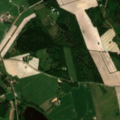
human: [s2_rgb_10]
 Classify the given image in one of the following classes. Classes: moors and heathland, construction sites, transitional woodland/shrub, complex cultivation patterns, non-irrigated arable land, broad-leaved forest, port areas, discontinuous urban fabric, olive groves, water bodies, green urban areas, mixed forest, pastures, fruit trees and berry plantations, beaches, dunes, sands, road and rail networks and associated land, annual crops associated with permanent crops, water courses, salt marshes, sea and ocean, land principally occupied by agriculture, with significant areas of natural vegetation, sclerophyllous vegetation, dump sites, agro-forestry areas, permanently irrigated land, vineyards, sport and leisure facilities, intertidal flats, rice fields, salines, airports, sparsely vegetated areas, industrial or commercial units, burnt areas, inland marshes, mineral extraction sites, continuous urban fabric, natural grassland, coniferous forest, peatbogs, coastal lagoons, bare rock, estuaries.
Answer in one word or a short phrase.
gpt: non-irrigated arable land, land principally occupied by agriculture, with significant areas of natural vegetation, broad-leaved forest, mixed forest, water bodies